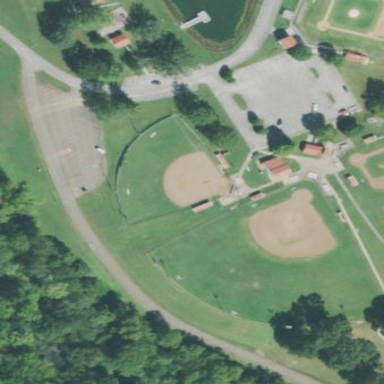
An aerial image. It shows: Softball pitch for leisure sports.